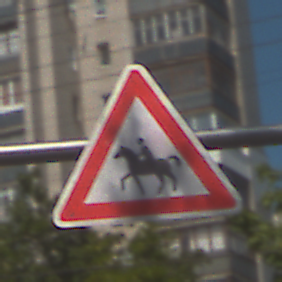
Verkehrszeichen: ReiterRechts
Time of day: Midday
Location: Outdoor (Urban)
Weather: Clear
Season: NotSpecified
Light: Natural